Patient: sex M, age 58
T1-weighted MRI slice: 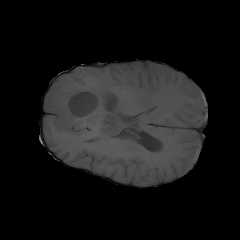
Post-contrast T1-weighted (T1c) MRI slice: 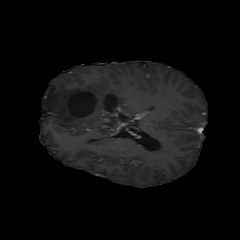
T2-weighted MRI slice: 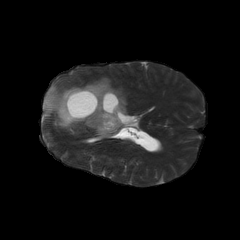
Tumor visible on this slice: yes
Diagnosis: Astrocytoma, IDH-mutant
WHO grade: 4